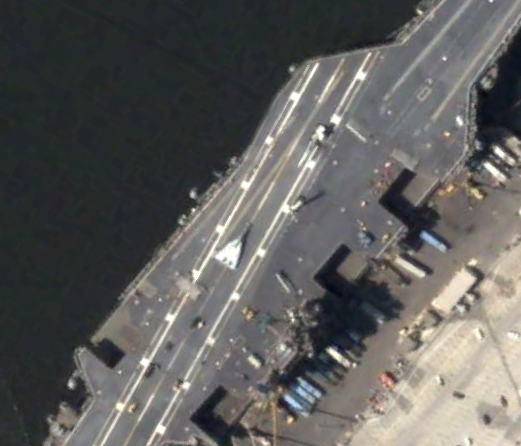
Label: aircraft_carrier